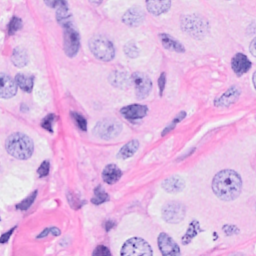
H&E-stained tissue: Breast